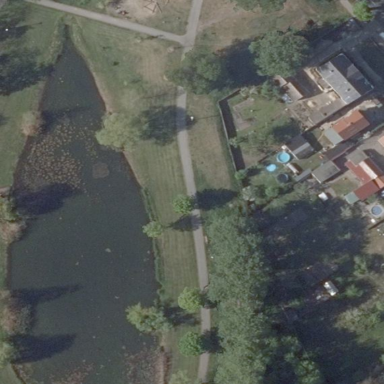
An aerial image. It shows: Pond surrounded by natural water.